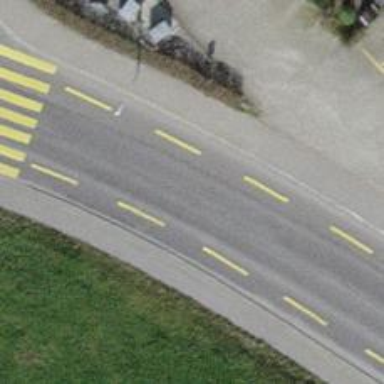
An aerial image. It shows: Tertiary road with designated cycle lane.